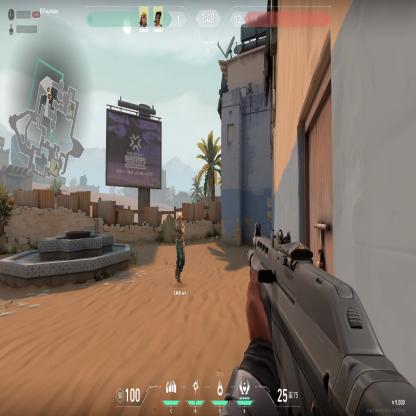
Label: teammate